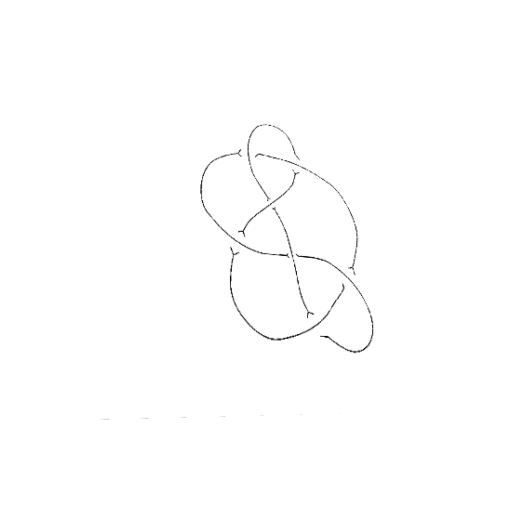
Crossing number: 7